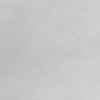
Atmospheric dust classification: dusty